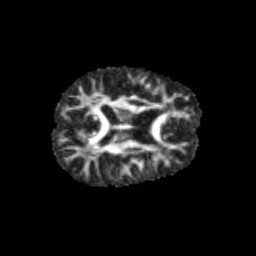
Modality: FA
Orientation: axial
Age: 12
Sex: female
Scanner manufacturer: siemens
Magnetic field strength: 3 T
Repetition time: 3.8 s
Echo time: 0.07 s